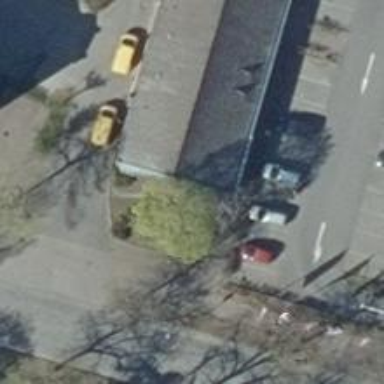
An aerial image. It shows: Restaurant.